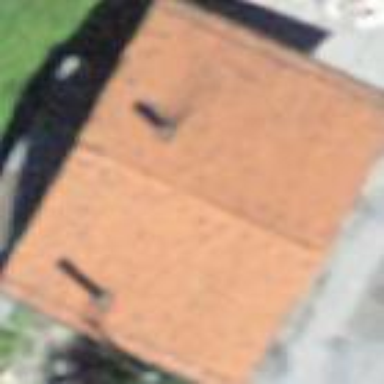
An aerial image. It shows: Train station building.